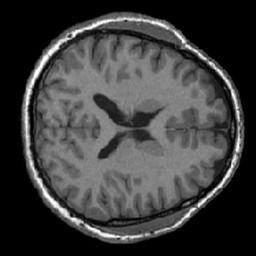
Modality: T1w
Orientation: axial
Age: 26
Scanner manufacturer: siemens
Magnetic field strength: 3 T
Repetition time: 2.4 s
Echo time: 0.00224 s